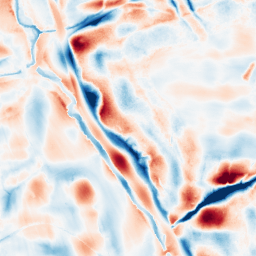
Category: wavelet
Decomposition family: wavelet_biorthogonal
Decomposition parameters: wavelet: bior4.4
level: 5
Upsampling method: bicubic_3x
Upsampling parameters: scale: 3
Upsampling scale: 3